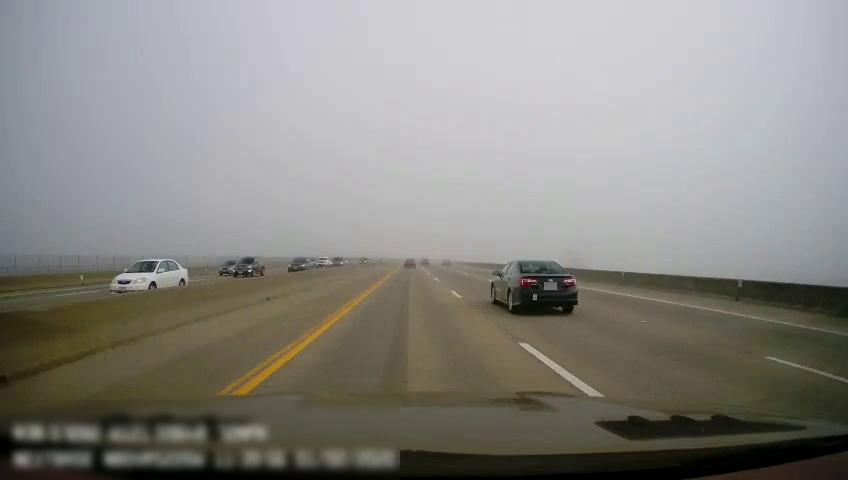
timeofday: Day
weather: Cloudy
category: Drivable Space
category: Drivable Space
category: Vehicles | Car
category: Vehicles | Car
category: Vehicles | Car
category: Vehicles | Car
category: Vehicles | Truck
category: Vehicles | SUV
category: Vehicles | Car
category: Vehicles | Car
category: Vehicles | Car
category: Vehicles | Car
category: Lanes | Current Lane
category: Lanes | Current Lane
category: Lanes | Alternate Lane
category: Lanes | Alternate Lane
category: Lanes | Alternate Lane
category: Lanes | Opposite Lane
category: Lanes | Opposite Lane